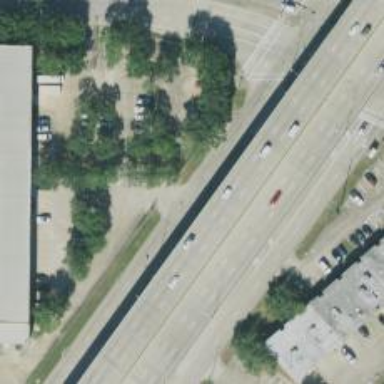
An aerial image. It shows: Trunk link highway.